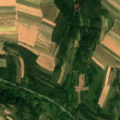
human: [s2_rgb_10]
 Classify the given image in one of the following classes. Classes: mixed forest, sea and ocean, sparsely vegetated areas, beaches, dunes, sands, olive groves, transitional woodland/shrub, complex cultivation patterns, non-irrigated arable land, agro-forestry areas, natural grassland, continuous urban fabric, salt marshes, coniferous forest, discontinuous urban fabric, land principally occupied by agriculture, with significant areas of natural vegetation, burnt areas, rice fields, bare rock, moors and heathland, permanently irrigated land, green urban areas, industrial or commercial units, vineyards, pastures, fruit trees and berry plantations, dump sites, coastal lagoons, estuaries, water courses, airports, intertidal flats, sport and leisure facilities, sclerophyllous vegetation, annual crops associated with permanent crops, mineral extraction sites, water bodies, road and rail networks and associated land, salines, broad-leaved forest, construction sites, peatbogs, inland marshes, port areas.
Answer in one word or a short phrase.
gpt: non-irrigated arable land, pastures, broad-leaved forest, transitional woodland/shrub